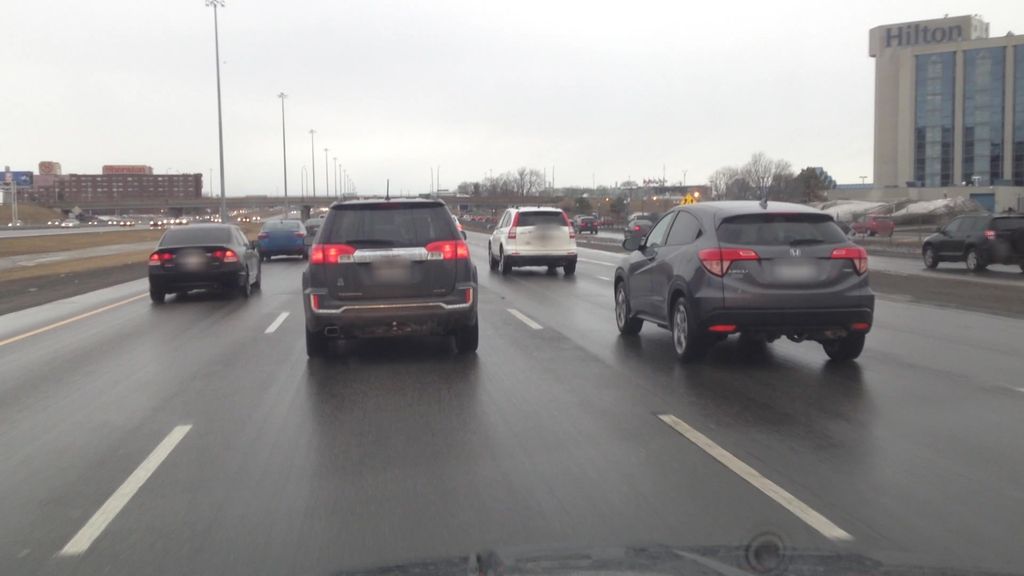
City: montreal